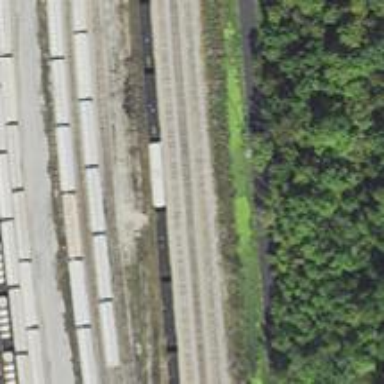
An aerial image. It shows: Abandoned railway yard.